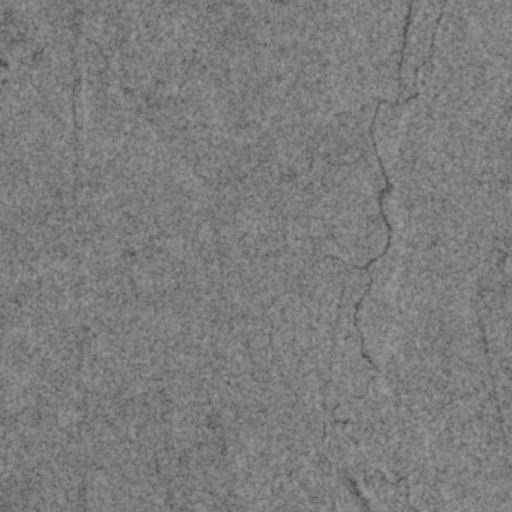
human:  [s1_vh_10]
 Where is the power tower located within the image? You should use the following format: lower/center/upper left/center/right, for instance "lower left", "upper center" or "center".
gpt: The power tower is located in the left of the image.
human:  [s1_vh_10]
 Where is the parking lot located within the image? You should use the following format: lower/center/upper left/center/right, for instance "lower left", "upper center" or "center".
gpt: There is no parking lot in the image.

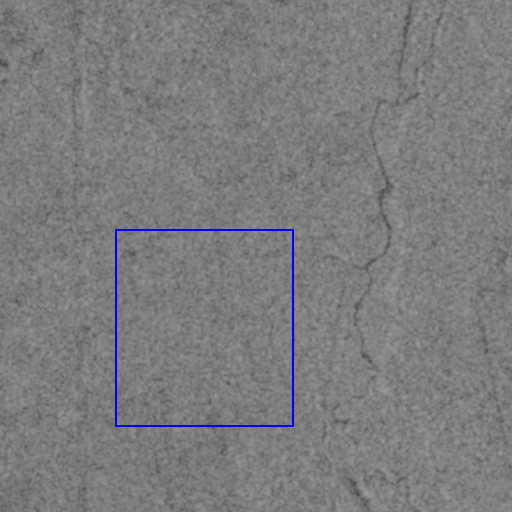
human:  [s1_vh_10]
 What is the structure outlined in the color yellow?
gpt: There is no yellow outline.
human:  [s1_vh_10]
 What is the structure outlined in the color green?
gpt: There is no structure outlined in green.